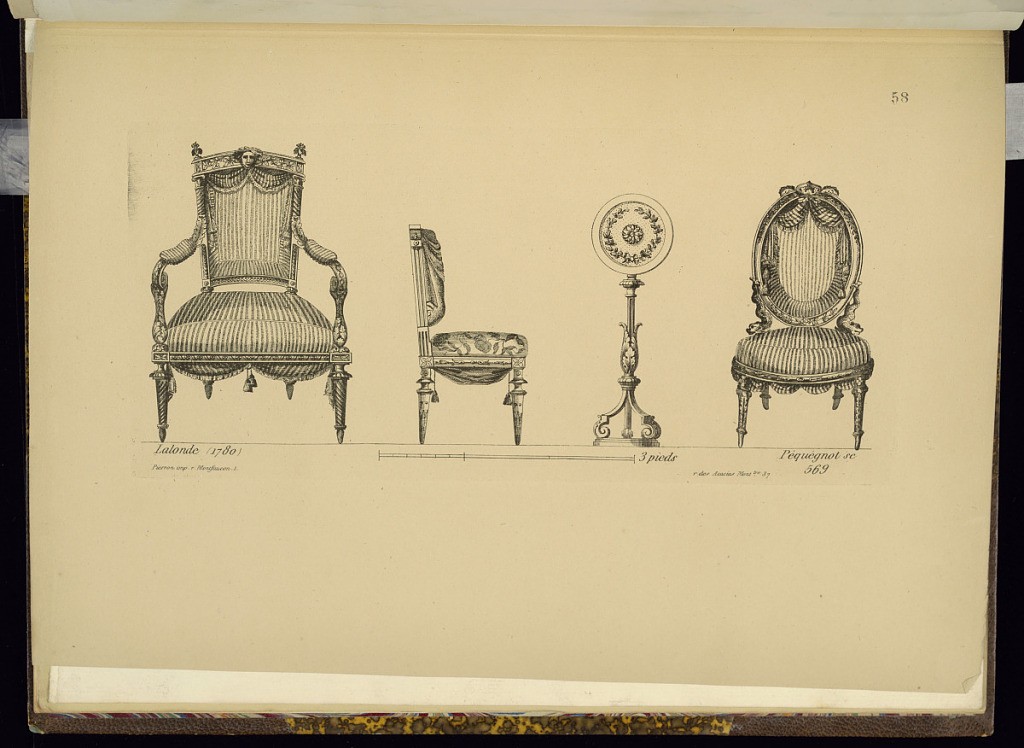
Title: Designs for Three Chairs and a Screen
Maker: Richard de Lalonde, French, active 1780–96
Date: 1849–66
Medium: Etching on paper
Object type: Print
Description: Three designs for upholstered chairs and a screen with carved frames featuring scrolling leaves, fluting, mascarons (masks), feathers, repeat pattern moldings, rosettes, gadrooning, and dolphins. The plate is signed with the printmaker, publisher, and original designer / date, and numbered.